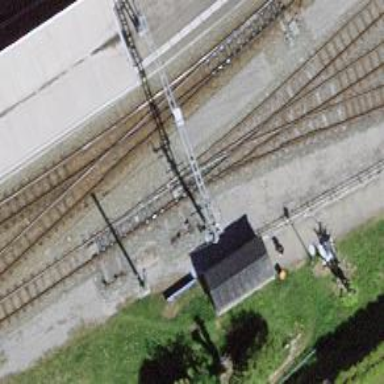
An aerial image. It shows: Narrow-gauge railway in service yard. The railway is electrified with contact line.